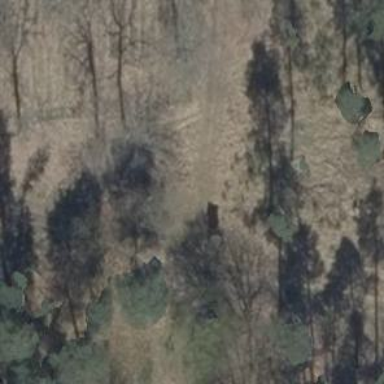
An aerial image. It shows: Hunting stand.